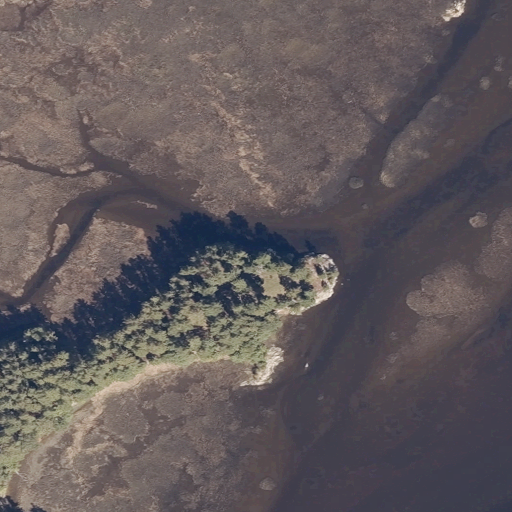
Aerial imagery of cape in Maine named Pleasant Point containing herbaceous wetlands, open water, and mixed forest